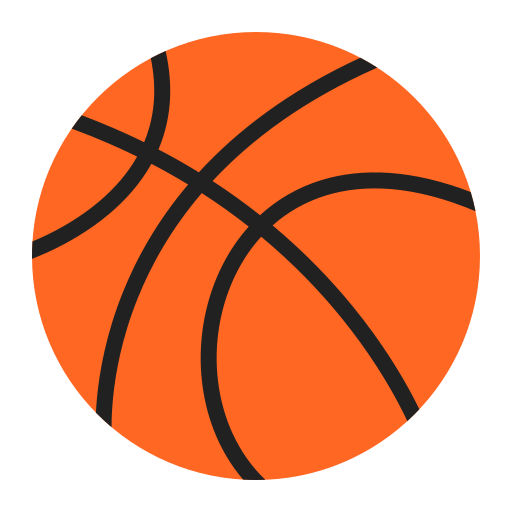
basketball flat